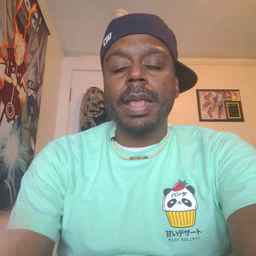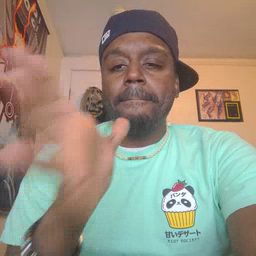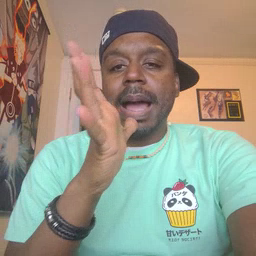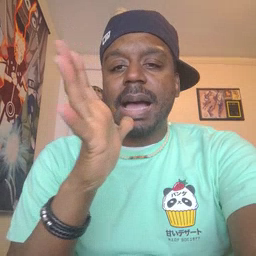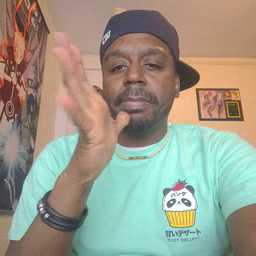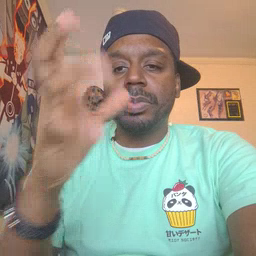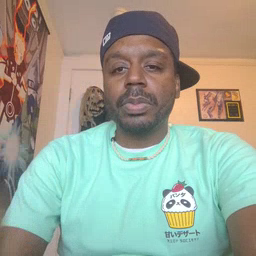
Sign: mom